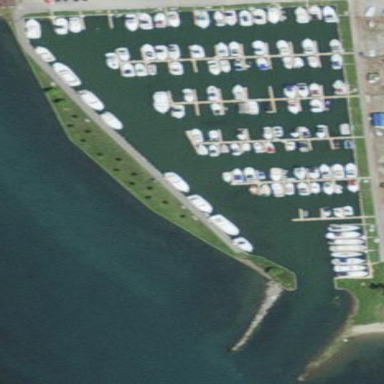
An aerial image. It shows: Marina on leisure land.